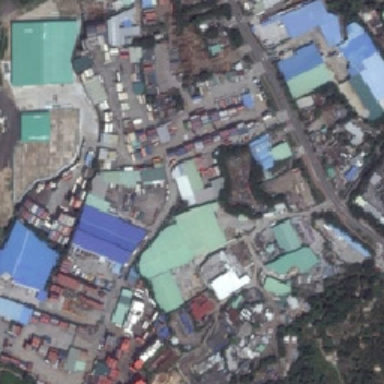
Industrial structure is complicated .